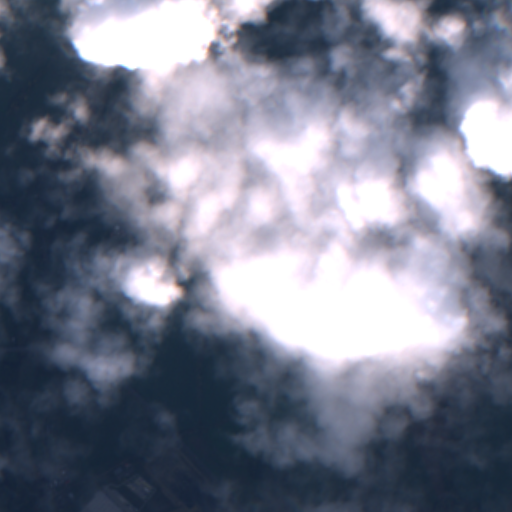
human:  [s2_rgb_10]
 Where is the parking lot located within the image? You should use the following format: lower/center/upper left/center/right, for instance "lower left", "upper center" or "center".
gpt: The parking lot is located in the lower left of the image.
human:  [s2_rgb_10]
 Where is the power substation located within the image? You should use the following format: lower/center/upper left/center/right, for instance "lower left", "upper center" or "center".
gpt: The power substation is located in the lower left of the image.
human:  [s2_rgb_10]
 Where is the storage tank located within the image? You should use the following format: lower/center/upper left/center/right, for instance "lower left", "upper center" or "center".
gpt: The storage tank is located in the lower left of the image.
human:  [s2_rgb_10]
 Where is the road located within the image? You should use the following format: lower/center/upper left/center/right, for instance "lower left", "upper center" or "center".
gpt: There is no road in the image.